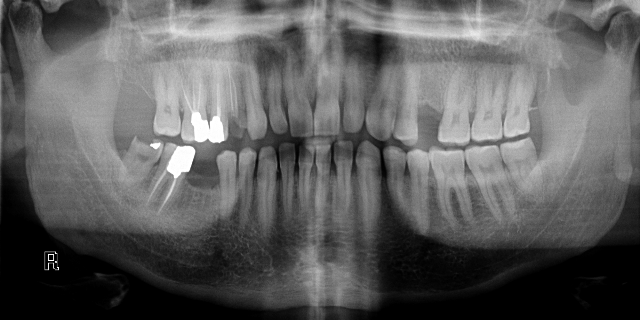
adult